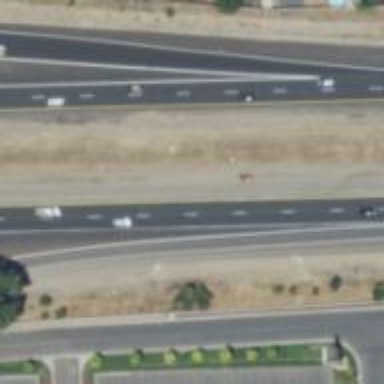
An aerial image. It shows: Asphalt motorway link.